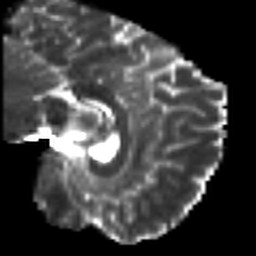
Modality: T2w
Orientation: sagittal
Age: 25
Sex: male
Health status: ill
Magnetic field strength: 3 T
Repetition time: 9 s
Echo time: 0.093 s